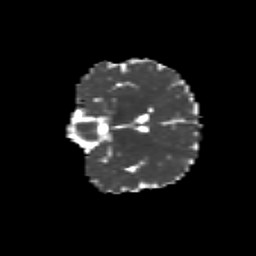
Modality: MD
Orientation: coronal
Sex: female
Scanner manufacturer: siemens
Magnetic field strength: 3 T
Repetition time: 5 s
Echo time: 0.071 s